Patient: sex M, age 57
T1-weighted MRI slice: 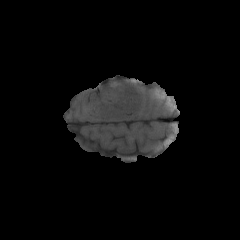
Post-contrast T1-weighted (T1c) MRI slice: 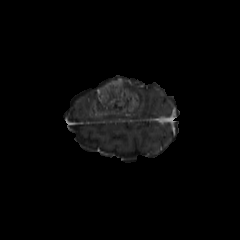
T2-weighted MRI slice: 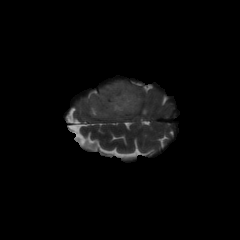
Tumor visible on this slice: yes
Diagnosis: Glioblastoma, IDH-wildtype
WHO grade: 4